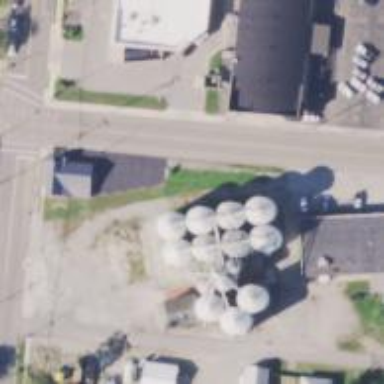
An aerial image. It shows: Silo.